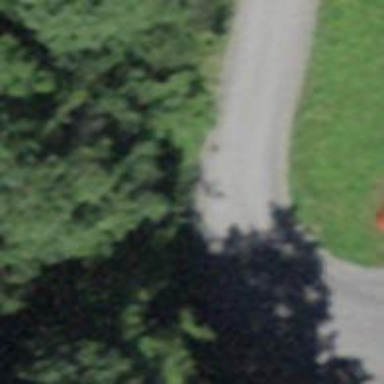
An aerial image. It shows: Unclassified road with asphalt surface.